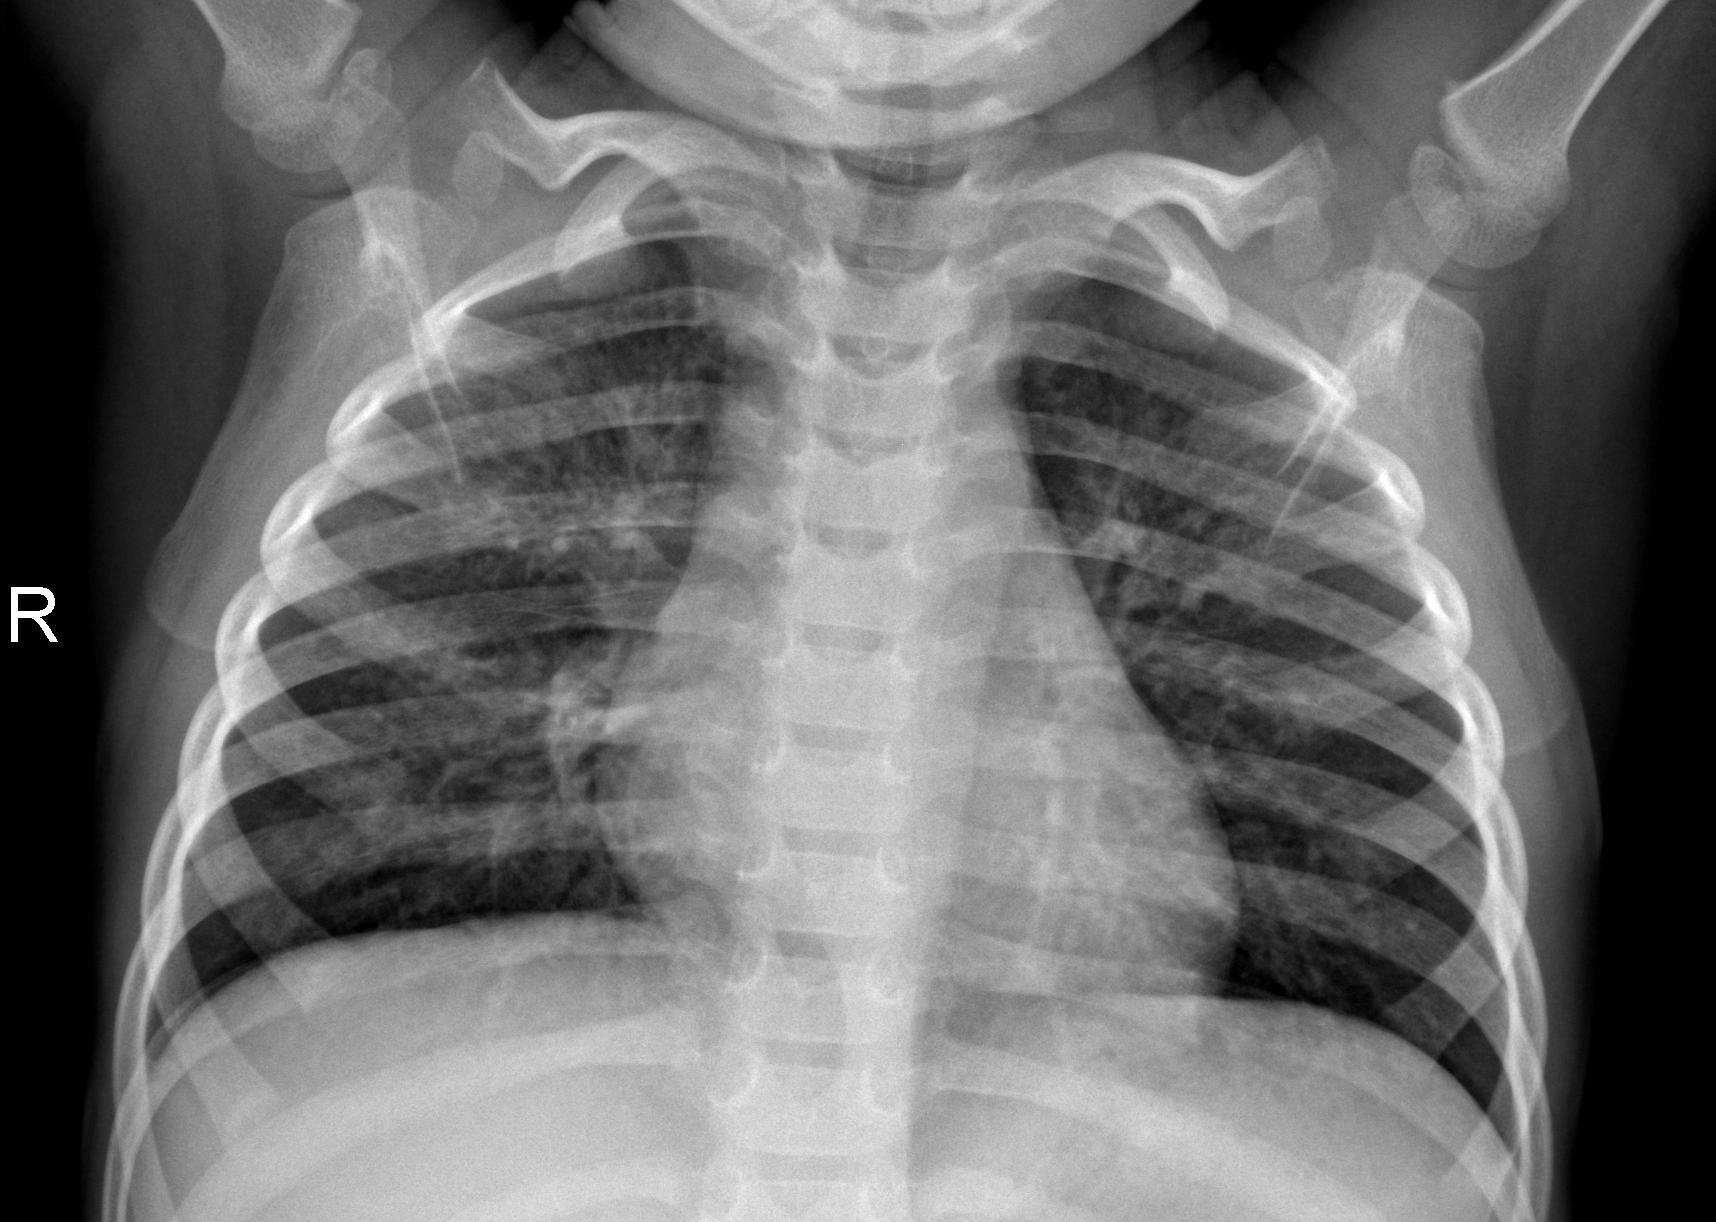
Diagnosis: PNEUMONIA